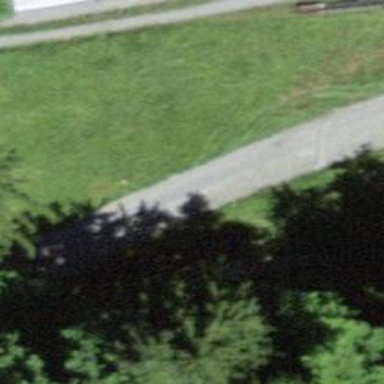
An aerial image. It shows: Track road with grade3 tracktype.